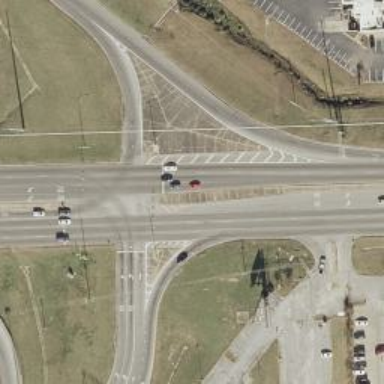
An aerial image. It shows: Asphalt trunk link road.